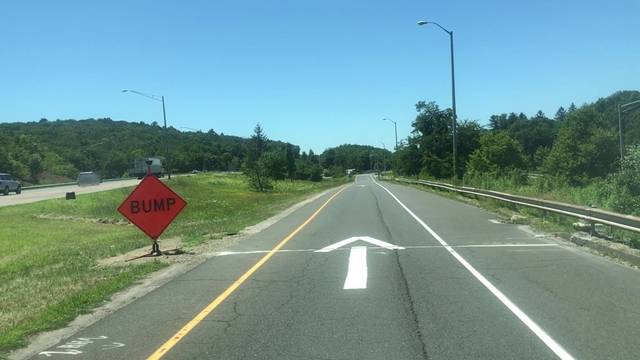
Region: United States
Coordinates: 41.391, -73.537